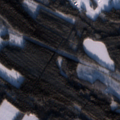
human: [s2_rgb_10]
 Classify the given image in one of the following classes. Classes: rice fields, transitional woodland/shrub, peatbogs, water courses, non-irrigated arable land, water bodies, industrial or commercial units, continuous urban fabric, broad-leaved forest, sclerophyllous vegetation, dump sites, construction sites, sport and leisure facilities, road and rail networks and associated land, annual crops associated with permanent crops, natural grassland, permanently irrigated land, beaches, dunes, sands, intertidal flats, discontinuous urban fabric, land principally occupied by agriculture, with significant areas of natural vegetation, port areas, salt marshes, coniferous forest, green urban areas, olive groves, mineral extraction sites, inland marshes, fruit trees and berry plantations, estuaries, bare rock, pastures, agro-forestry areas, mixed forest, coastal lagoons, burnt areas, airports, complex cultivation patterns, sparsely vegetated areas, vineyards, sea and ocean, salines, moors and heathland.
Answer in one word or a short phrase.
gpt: land principally occupied by agriculture, with significant areas of natural vegetation, coniferous forest, mixed forest